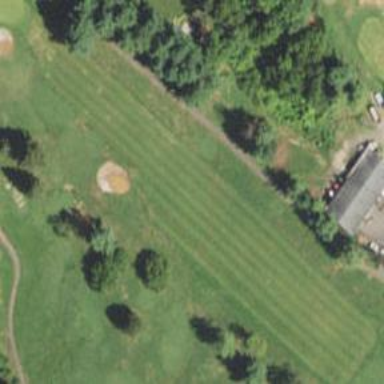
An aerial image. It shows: Golf fairway surrounded by grass.